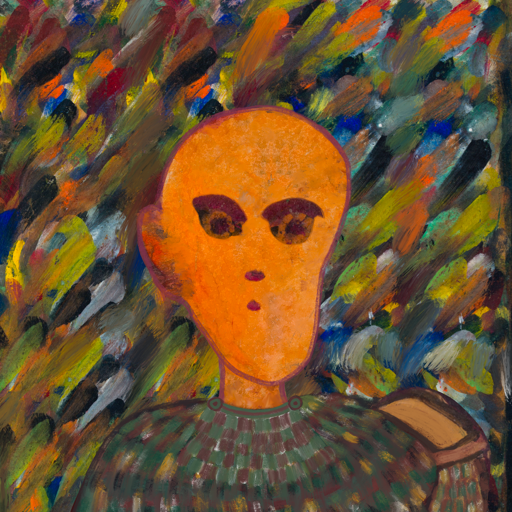
Background: An_Impression, Head And Neck Front: Hypocrite, Face Front: Doll, Bust: After_Raid, Hair Front: Blank, Head Accessory: Blank, Second Necklace: After_Raid, Necklace: Blank, Baby: Blank